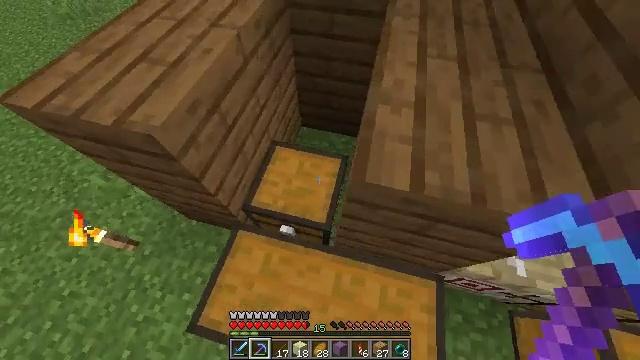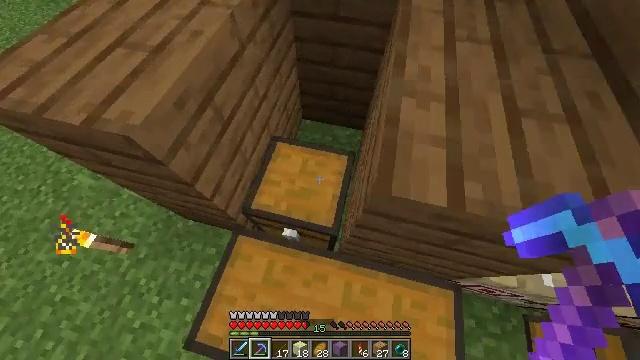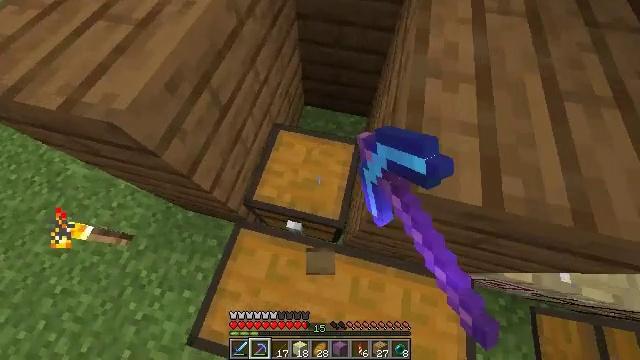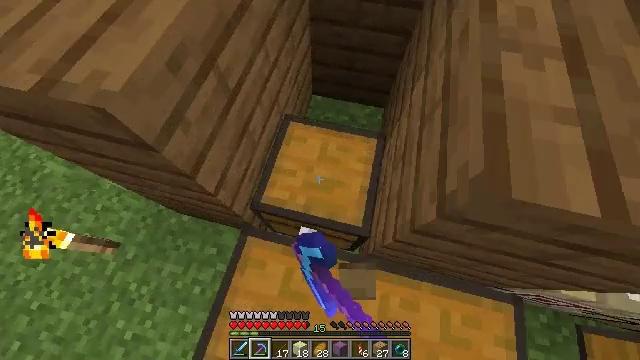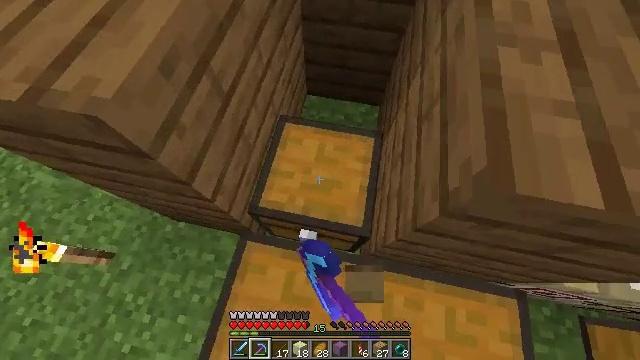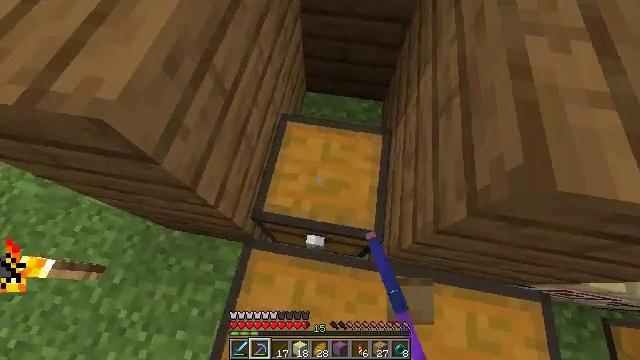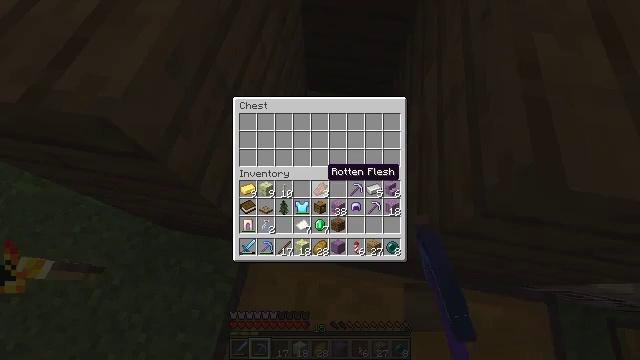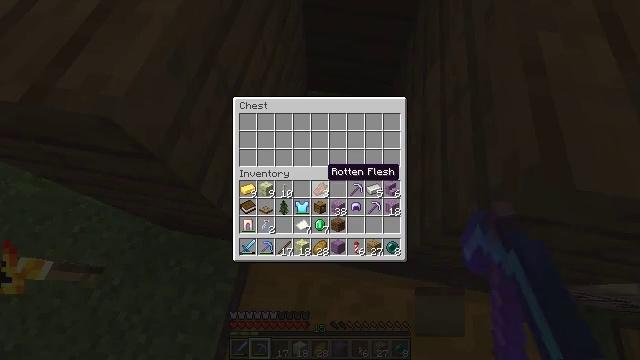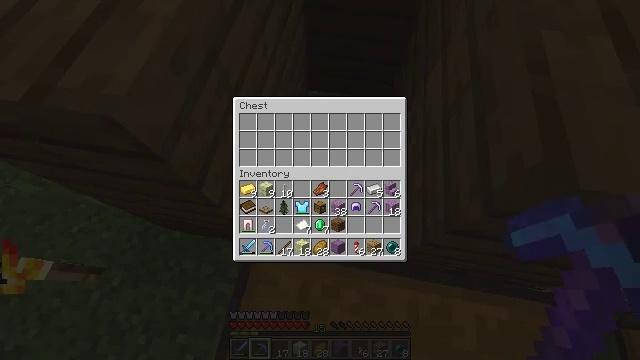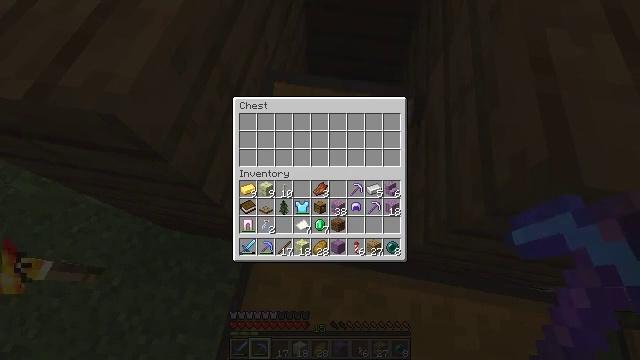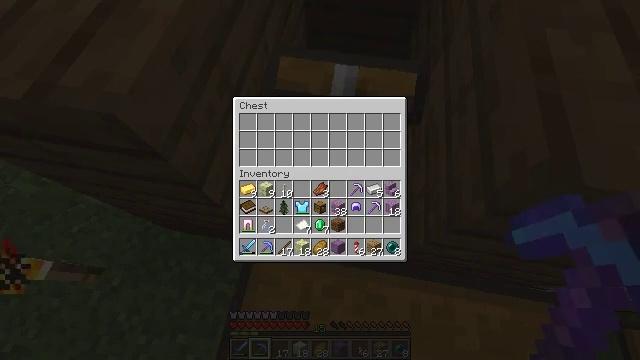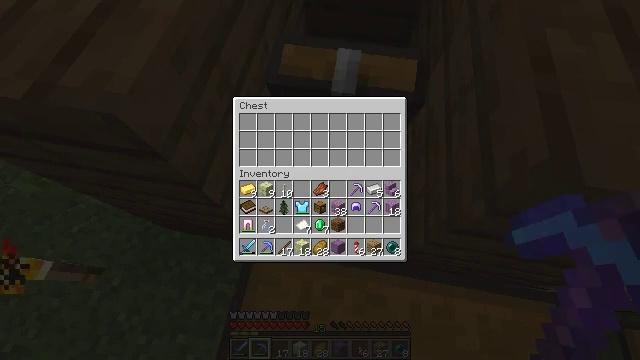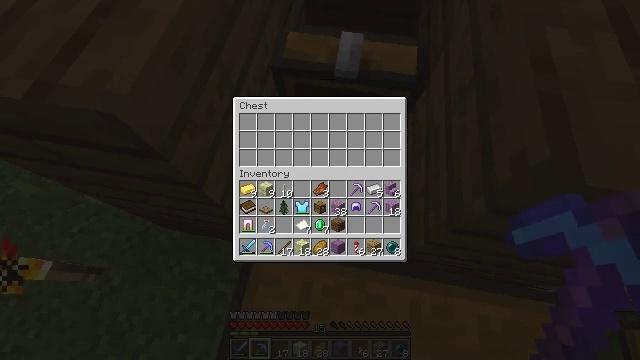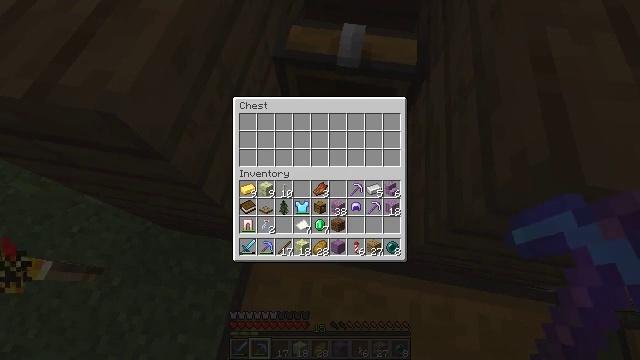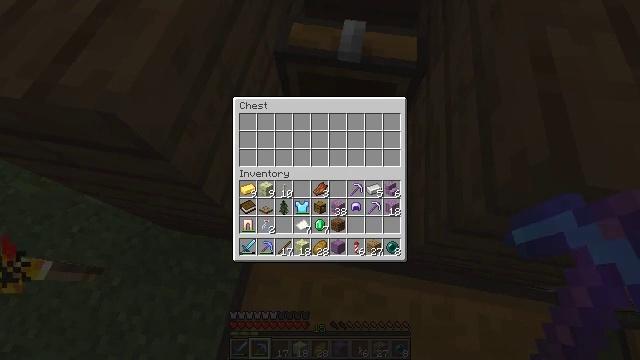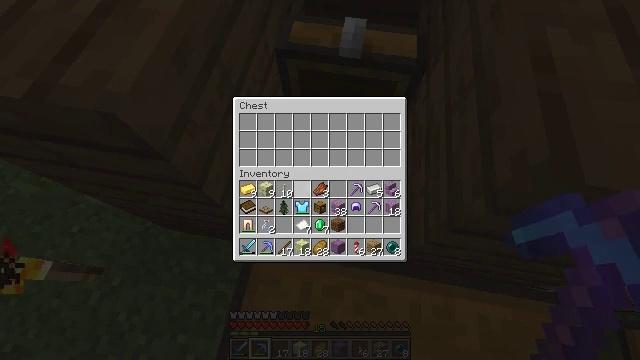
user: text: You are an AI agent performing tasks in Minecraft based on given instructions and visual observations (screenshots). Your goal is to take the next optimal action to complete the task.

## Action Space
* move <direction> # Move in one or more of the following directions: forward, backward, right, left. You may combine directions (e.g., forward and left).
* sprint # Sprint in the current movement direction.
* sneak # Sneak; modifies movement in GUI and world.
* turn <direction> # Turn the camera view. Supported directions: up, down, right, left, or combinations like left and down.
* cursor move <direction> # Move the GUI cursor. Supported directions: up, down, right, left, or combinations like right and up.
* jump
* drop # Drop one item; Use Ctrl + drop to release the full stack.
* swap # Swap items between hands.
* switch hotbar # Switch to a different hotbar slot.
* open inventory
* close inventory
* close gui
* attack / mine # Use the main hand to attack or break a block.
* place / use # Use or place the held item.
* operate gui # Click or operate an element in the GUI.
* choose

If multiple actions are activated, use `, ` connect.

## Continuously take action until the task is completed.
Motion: motion action
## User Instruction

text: Collect spruce leaves for landscaping.
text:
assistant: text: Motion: move forward, turn down, use / place
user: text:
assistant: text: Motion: turn down, use / place
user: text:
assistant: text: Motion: use / place
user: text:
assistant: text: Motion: turn right, use / place
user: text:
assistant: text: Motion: turn right
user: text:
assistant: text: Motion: open gui
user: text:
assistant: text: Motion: no_op
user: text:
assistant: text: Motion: no_op
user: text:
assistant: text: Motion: no_op
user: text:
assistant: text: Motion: no_op
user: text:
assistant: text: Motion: no_op
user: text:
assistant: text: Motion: cursor move up
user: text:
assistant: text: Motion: sneak
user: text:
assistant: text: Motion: sneak
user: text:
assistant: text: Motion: sneak, cursor move down
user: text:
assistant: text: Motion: sneak, cursor move left and down
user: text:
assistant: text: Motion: sneak, cursor move left and down
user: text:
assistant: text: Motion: sneak, cursor move left
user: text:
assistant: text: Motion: sneak
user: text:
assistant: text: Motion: sneak, cursor move up
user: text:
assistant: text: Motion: sneak
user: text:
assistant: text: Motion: sneak
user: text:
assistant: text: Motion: sneak
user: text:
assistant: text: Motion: sneak
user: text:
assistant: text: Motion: sneak
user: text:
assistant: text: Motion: sneak, operate gui
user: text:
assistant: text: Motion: sneak, operate gui
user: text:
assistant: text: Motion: sneak, operate gui
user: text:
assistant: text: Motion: sneak
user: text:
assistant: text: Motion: sneak